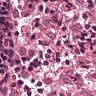
Metastatic tissue present: no